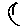
Label: moon